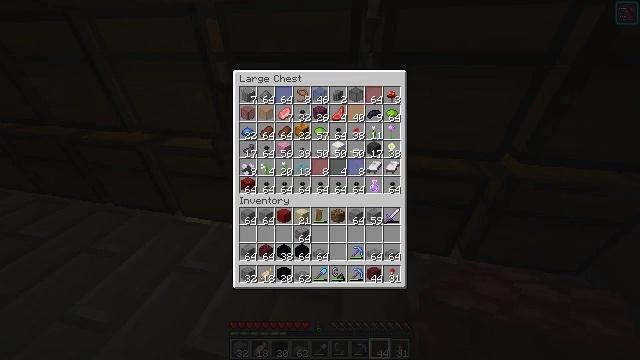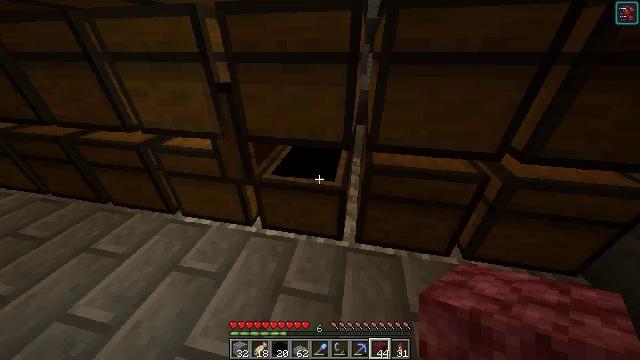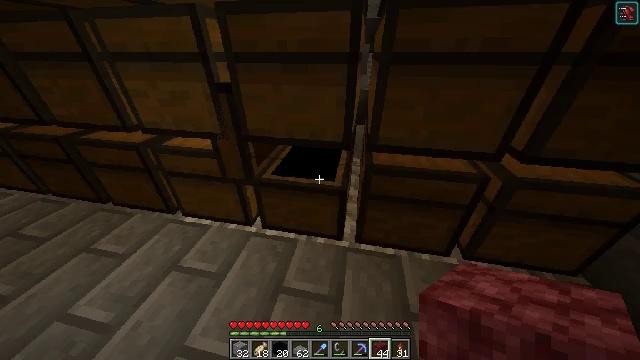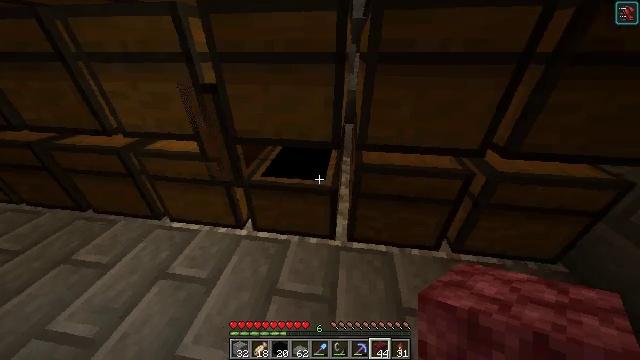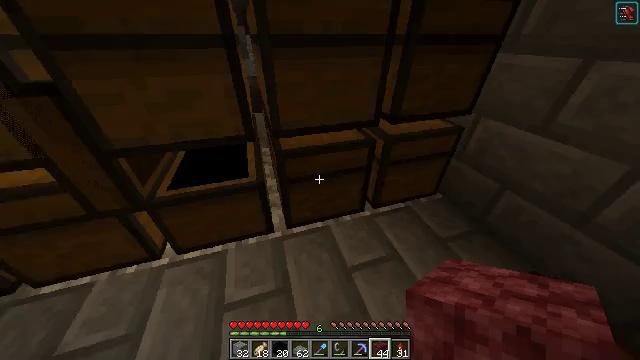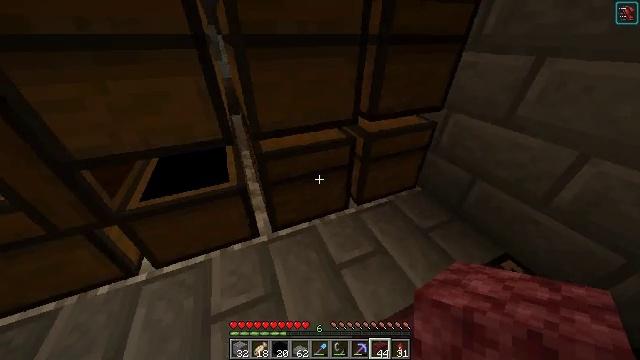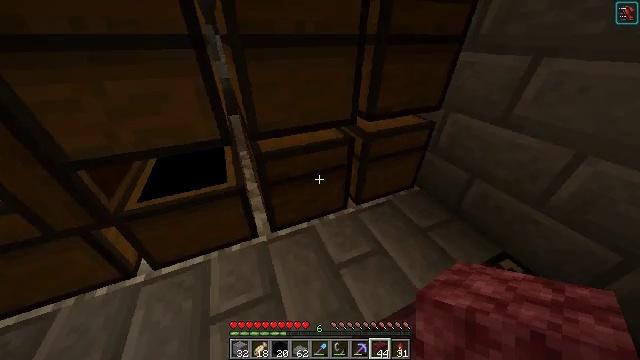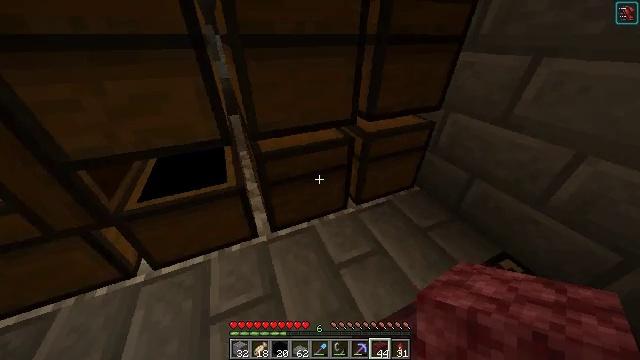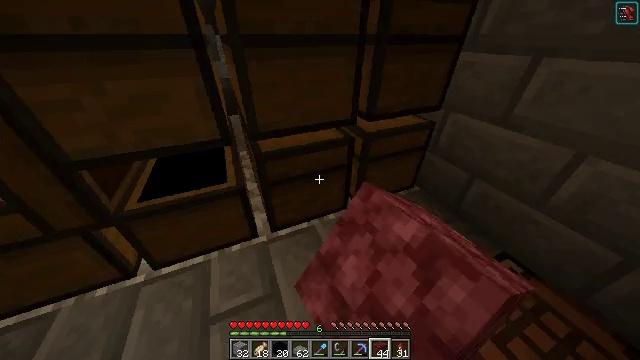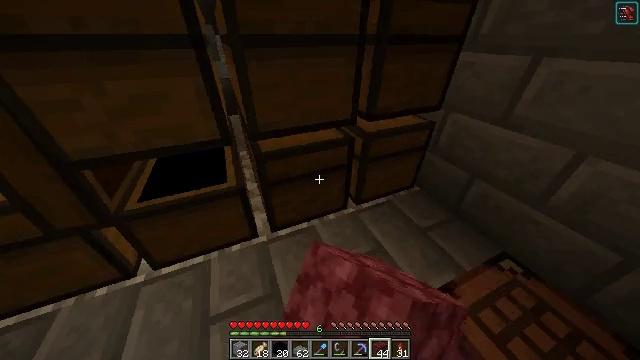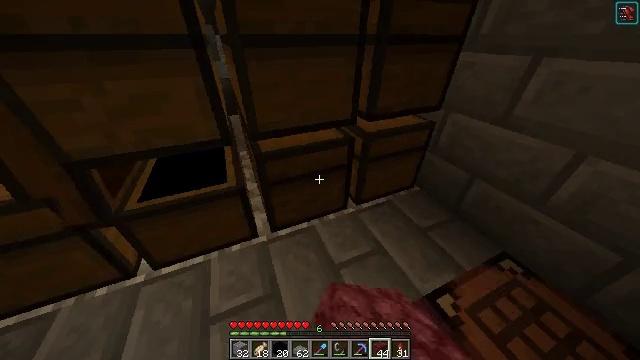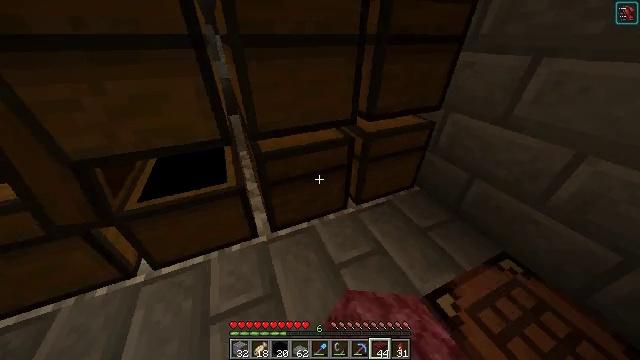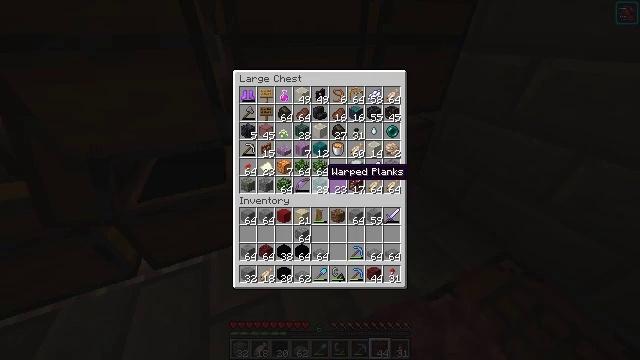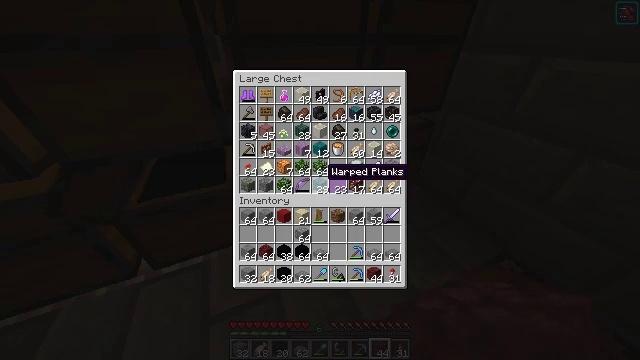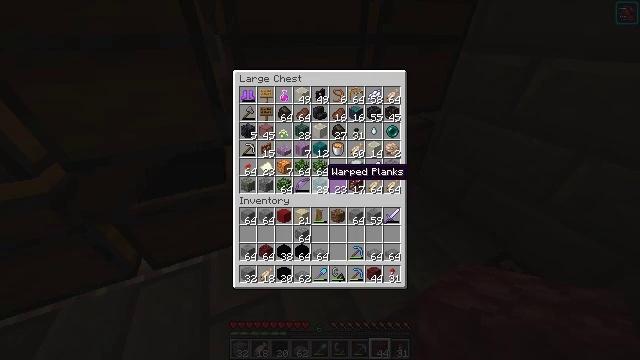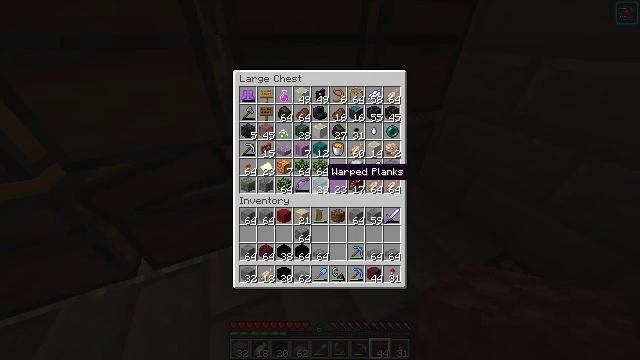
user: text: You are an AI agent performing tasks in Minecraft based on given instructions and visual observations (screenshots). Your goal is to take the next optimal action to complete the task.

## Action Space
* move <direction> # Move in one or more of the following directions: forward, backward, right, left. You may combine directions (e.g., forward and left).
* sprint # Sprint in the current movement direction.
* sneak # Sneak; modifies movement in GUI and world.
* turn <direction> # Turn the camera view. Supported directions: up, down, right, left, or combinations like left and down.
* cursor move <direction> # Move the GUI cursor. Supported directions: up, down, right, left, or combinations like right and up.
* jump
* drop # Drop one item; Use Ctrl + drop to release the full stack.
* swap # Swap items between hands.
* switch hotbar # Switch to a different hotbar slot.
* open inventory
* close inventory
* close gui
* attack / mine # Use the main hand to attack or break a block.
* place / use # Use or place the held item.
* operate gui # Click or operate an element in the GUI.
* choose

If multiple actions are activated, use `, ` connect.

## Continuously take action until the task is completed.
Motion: motion action
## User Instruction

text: Interact with the crafting table to create white concrete powder.
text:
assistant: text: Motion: no_op
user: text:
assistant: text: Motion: close gui
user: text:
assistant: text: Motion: turn right, open inventory
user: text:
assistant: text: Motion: turn right and down
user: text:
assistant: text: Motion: turn right
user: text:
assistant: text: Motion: no_op
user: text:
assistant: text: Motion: use / place
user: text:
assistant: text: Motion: use / place
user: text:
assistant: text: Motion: no_op
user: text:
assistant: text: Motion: no_op
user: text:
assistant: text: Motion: no_op
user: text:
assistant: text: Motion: no_op
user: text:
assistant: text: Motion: no_op
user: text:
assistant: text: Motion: no_op
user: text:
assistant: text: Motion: no_op
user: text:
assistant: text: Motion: no_op
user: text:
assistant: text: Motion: cursor move right and up
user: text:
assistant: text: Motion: cursor move right and up
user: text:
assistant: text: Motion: cursor move right and up
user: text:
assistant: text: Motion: cursor move right and up
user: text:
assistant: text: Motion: no_op
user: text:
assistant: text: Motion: no_op
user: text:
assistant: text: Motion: no_op
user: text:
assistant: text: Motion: cursor move left and up
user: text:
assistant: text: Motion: cursor move left and up
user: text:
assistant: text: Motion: no_op
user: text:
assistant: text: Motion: cursor move down
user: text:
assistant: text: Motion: cursor move left and down
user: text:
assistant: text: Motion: no_op
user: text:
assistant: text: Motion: no_op